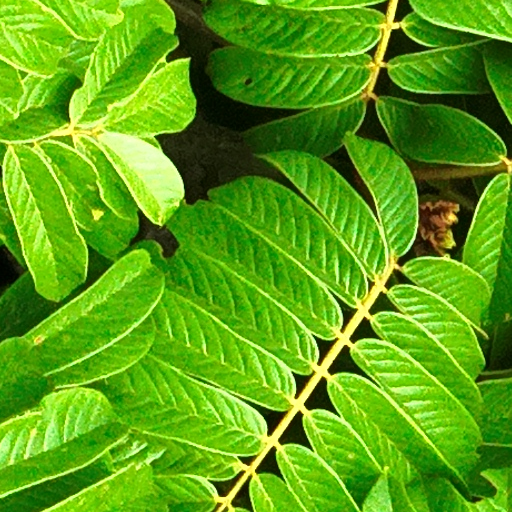
Species: Tachigali panamensis
GBIF accepted scientific name: Tachigali panamensis
Crown area (m\u00b2): 240.288